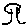
Label: tree